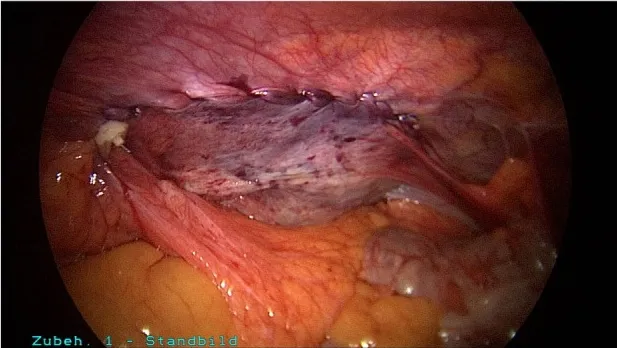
(B) Closure of peritoneum with a V-lock suture.
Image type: medical_photograph (other_medical_photograph)